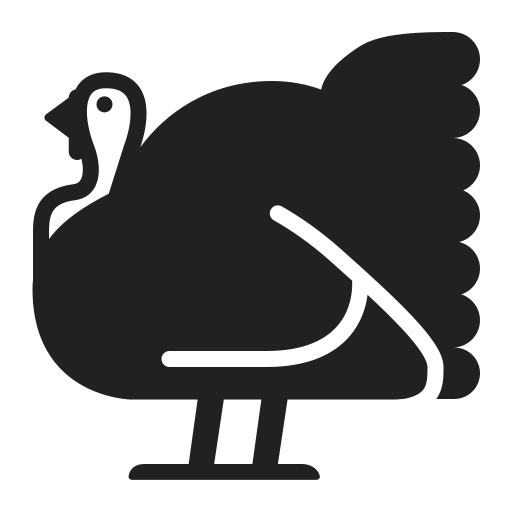
turkey high contrast